Field crop: maize
Growth stage: 2
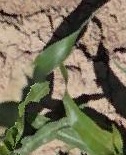
Species: maize